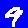
Digit: 9